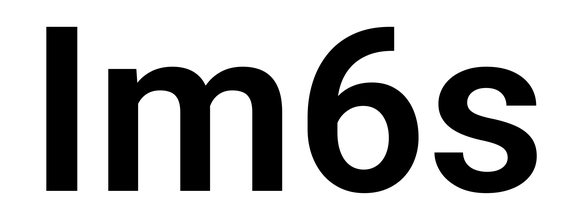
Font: Roboto_SemiBold